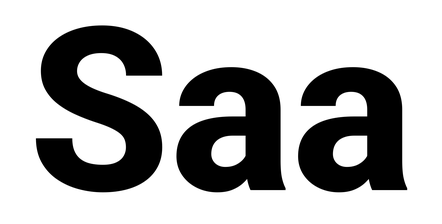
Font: Roboto_ExtraBold